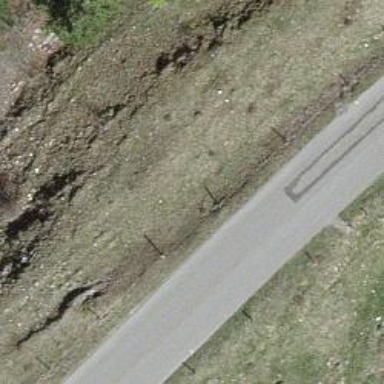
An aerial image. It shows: Unclassified road with asphalt surface.